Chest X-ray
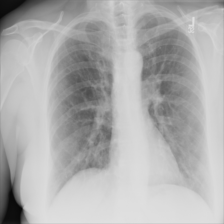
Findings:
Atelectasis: negative
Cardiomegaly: negative
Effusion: negative
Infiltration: negative
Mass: negative
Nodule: negative
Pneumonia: negative
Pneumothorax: negative
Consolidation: negative
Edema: negative
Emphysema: negative
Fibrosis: negative
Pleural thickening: negative
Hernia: negative